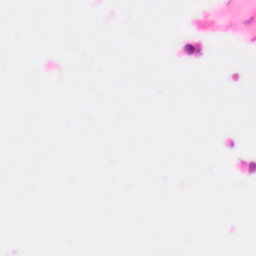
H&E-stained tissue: Colon